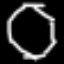
Label: octagon